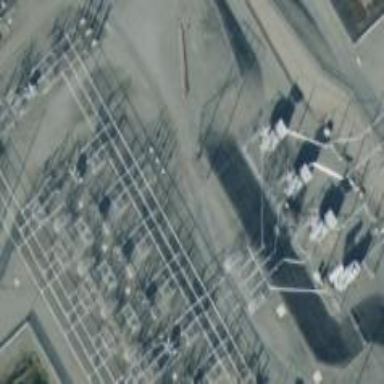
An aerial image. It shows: Power tower.